Field crop: tomato
Growth stage: 2
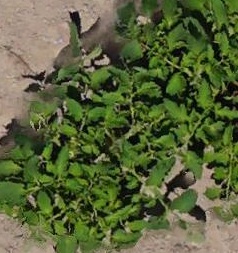
Species: tomato